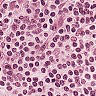
Metastatic tissue present: no